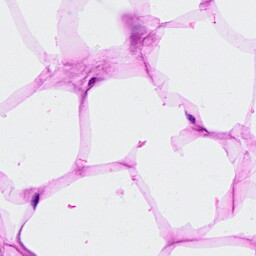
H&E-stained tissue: Breast